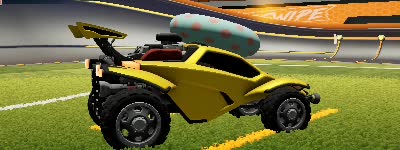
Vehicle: octane